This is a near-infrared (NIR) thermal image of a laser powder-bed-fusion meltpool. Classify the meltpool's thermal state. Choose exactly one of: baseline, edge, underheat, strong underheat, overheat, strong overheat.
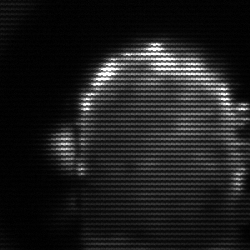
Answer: baseline